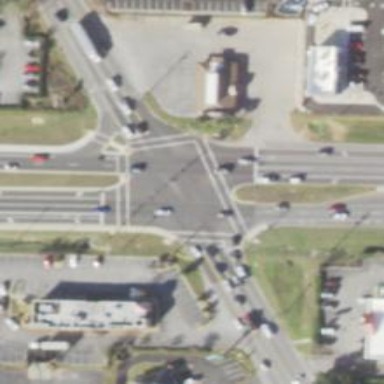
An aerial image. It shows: Marked road crossing with lines.